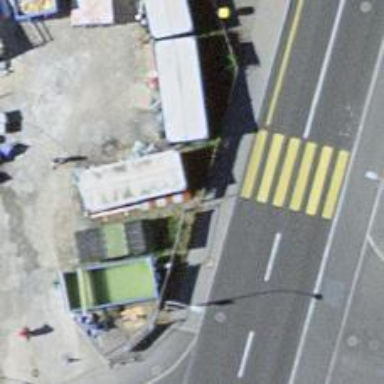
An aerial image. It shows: Post box.